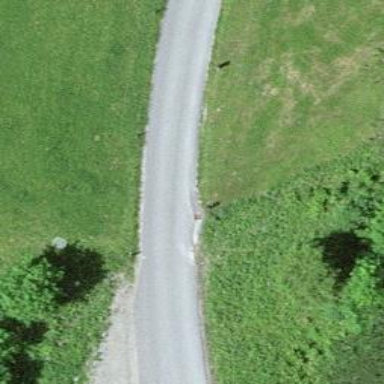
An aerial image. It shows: Unclassified road with fine gravel surface. The tracktype is grade2.